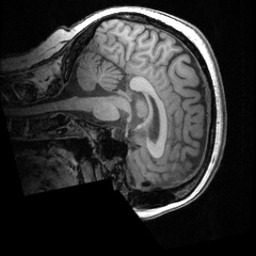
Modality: T1w
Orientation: sagittal
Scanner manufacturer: ge
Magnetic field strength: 3 T
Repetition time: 0.008572 s
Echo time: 0.003384 s